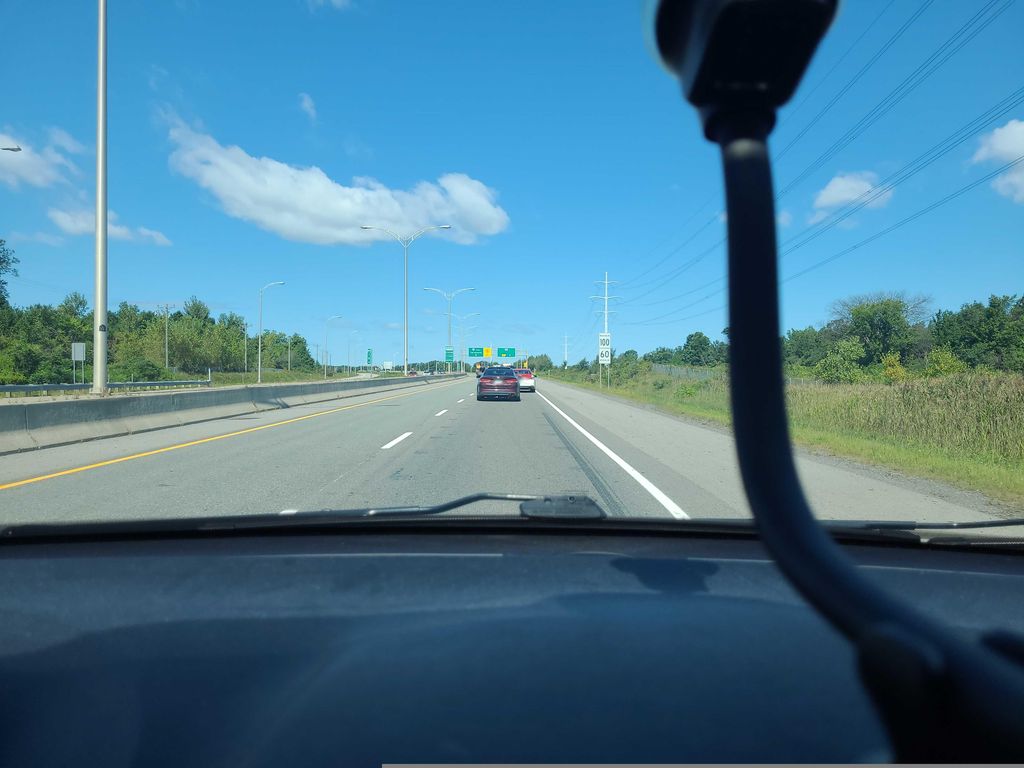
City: montreal